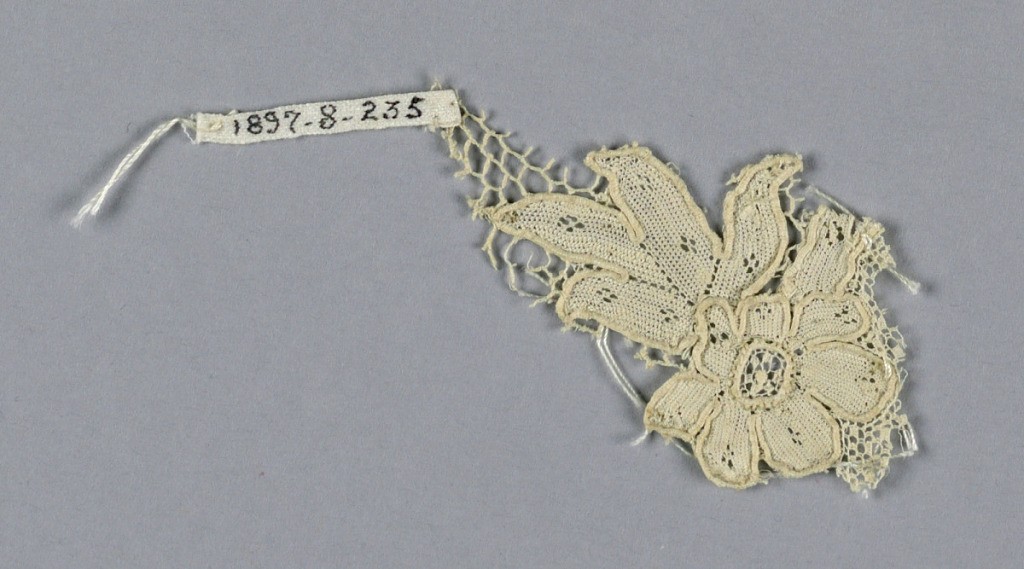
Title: Fragment
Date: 18th century
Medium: linen Technique: needle lace
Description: Fragment of Argentan lace with a flower and leaves. Small piece of ground remains.